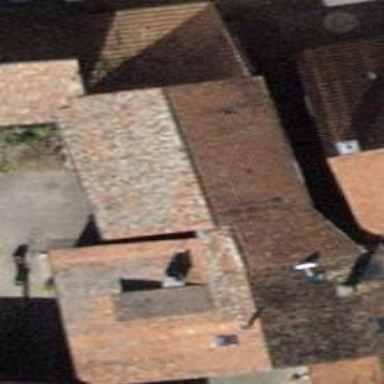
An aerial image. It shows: Detached building with gabled roof.